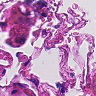
Metastatic tissue present: no